Field crop: maize
Growth stage: 2
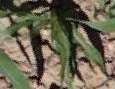
Species: maize